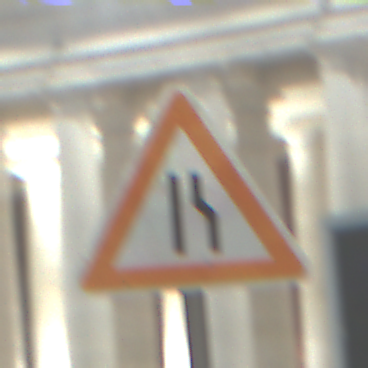
Verkehrszeichen: EinseitigVerengteFahrbahnRechts
Umgebung: Outdoor, Urban
Tageszeit: Night
Wetter: PartlyCloudy
Licht: Artificial
Jahreszeit: NotSpecified
Kontrast: HighContrast